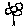
Label: flower